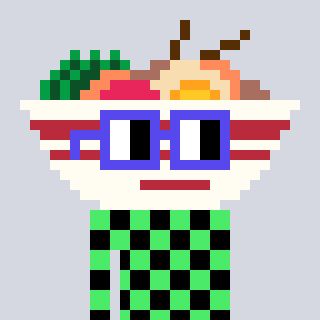
a pixel art character with square blue glasses, a noodles-shaped head and a teal-colored body on a cool background